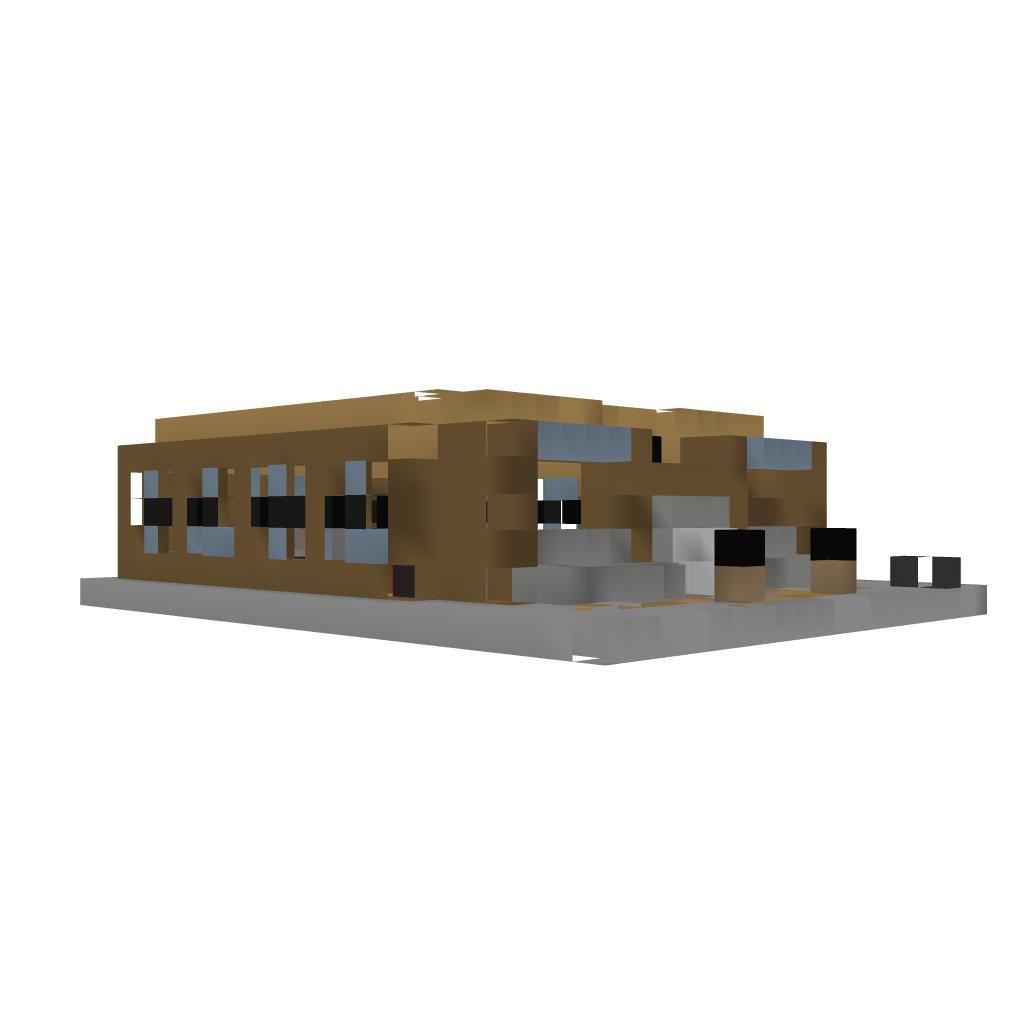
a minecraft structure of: Small Medieval House